Interaction volume radius: 5 \u00c5
Interaction volume height: 10 \u00c5
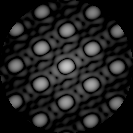
Disorder parameter: 0.01457